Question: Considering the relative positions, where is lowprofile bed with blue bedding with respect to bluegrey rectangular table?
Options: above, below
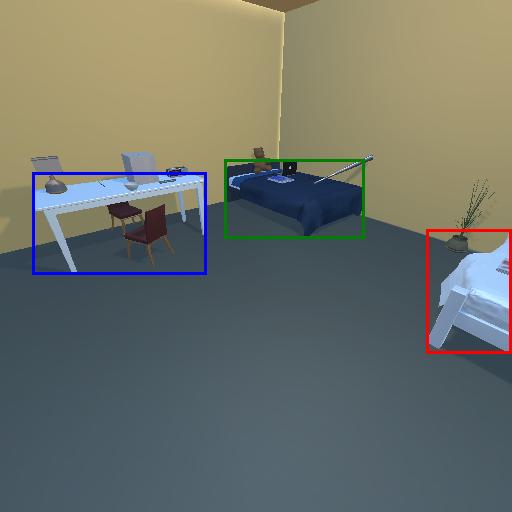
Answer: above